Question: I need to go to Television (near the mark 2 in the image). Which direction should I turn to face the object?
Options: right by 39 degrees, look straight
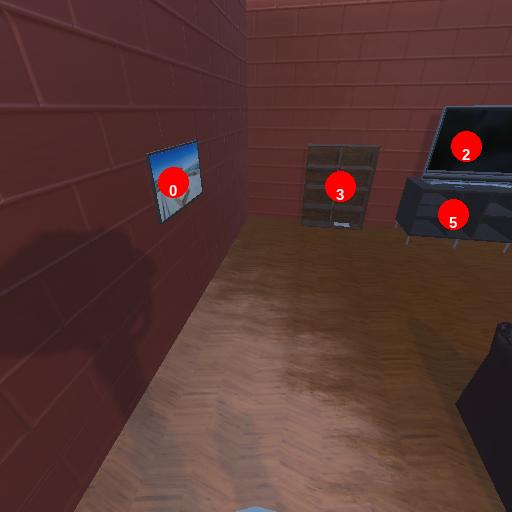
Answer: right by 39 degrees